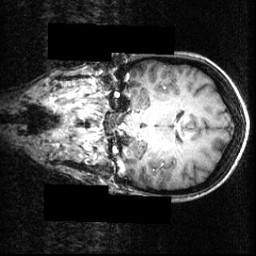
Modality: T1w
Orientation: coronal
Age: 20
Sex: female
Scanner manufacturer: siemens
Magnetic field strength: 3.951 T
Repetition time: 1.5 s
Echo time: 0.00335 s